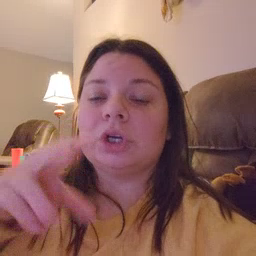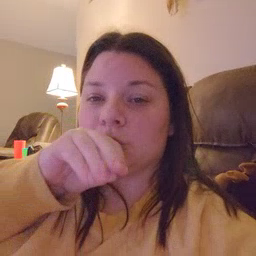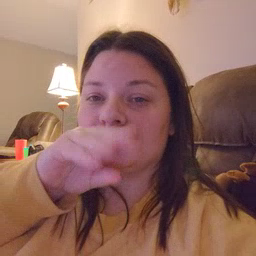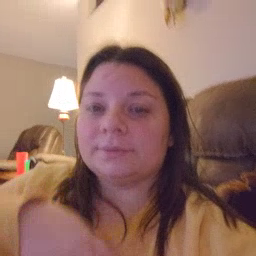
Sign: goose